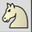
Piece: wN